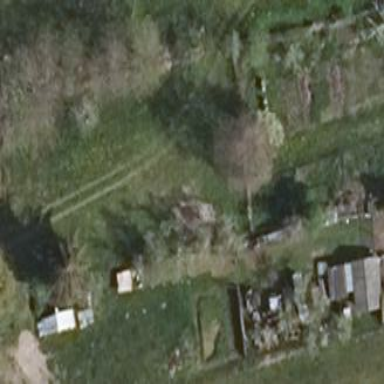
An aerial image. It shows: Allotments area.